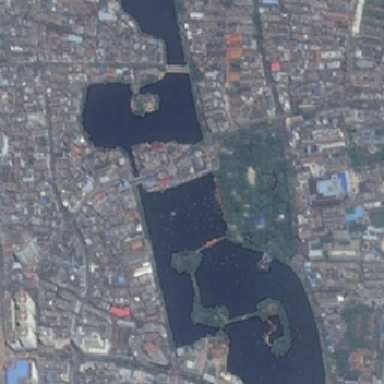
Both sides of the river are high density areas .